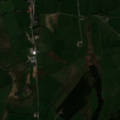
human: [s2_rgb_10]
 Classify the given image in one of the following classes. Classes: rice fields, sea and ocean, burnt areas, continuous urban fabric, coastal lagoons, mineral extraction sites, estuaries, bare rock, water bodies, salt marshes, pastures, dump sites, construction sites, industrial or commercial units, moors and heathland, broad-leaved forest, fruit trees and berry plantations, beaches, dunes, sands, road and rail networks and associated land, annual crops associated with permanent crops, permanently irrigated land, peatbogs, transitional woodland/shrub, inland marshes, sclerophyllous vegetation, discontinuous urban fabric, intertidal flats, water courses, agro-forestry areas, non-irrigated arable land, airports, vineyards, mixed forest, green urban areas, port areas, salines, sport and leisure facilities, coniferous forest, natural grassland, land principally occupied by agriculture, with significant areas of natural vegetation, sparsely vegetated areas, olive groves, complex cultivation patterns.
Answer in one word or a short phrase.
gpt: pastures